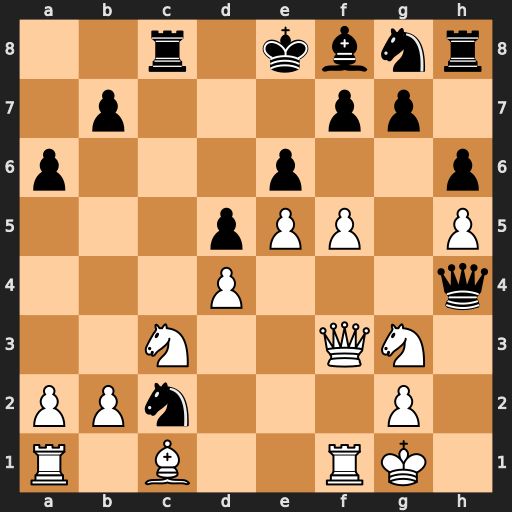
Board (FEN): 2r1kbnr/1p3pp1/p3p2p/3pPP1P/3P3q/2N2QN1/PPn3P1/R1B2RK1
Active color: w
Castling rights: k
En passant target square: -
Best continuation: fxe6 Qxd4+ Rf2